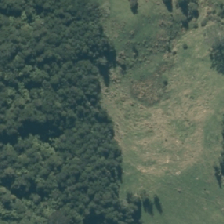
Land cover: indigenous_forest